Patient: sex M, age 74
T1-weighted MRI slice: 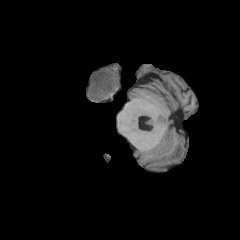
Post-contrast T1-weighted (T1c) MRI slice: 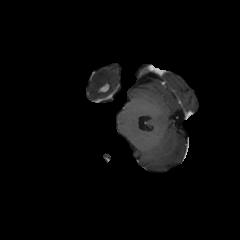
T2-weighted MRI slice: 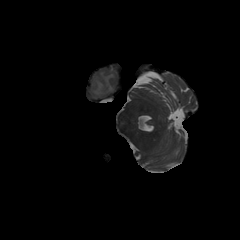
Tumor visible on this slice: yes
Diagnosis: Glioblastoma, IDH-wildtype
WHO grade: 4